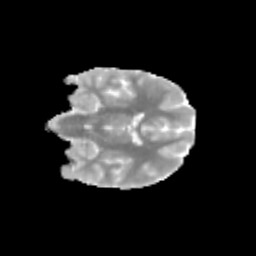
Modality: MD
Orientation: coronal
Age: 12
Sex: female
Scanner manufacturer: siemens
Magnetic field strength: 3 T
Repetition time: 3.8 s
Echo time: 0.07 s